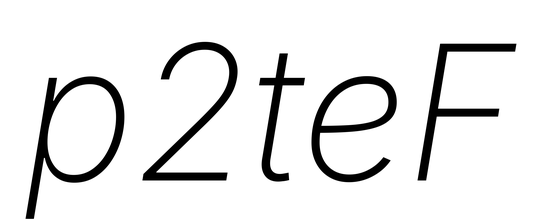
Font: Inter-Italic_ExtraLight_Italic